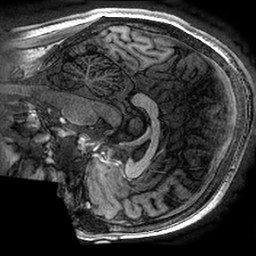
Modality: T1w
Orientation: sagittal
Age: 24
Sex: female
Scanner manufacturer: ge
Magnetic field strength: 3 T
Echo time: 0.002736 s